Question: I've made a mistake and created my website with select dropdown lists and now on mobile every single dropdown is opened like a popup that looks like this monstrosity:

For example I have this dropdown list used to sort items with PHP function so I would like to convert it into regular dropdown list (ul li), but I I'm not sure how to push same PHP functions for sorting.
If I create UL with links, do I put PHP function into href or I leave it as attribute?
Or alternatively can I somehow stop mobile devices from opening as those ugly popups?
This is my dropdown select list made for sorting:
'''
<select name="sort-me" id="sort-me" >
<option value="">Sort by</option>
<option value="0" <?=$sort=='0' ? 'selected' : ''?> sort="sort-price-up">
Sort by price (ascending)
</option>
<option value="1" <?=$sort=='1' ? 'selected' : ''?> sort="sort-price-down">
Sort by price (descending)
</option>
</select>
'''
I have tried converting it like this, but this won't work:
'''
<div class="dropdown-wrap">
<button id="sort-me" name="sort-me" class="btn btn-secondary dropdown-toggle" type="button" data-bs-toggle="dropdown" aria-haspopup="true" aria-expanded="false">
Sort by
</button>
<div class="dropdown-menu" aria-labelledby="dropdownMenuButton">
<a class="dropdown-item" value="0" <?=$sort=='0' ? 'selected' : ''?> sort="sort-price-up">Sort by price (ascending)</a>
<a class="dropdown-item" value="1" <?=$sort=='1' ? 'selected' : ''?> sort="sort-price-down">Sort by price (descending)</a>
</div>
</div>
'''
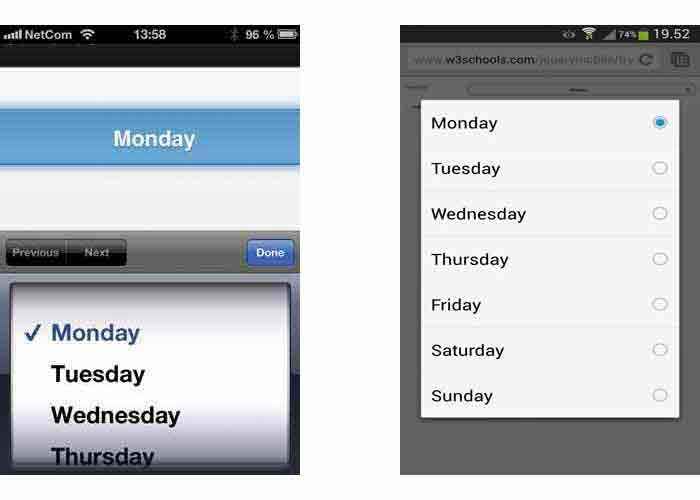
Answer: I hope you understand what you mean correctly:
<URL>
'''
<div class="dropdown-wrap">
<button id="sort-me" name="sort-me" class="btn btn-secondary dropdown-toggle" type="button" data-bs-toggle="dropdown" aria-haspopup="true" aria-expanded="false">
Sort by
</button>
<div class="dropdown-menu" aria-labelledby="dropdownMenuButton">
<a class="dropdown-item <?= $sort == '0' ? 'bi-check-lg' : '' ?>" value="0" sort="sort-price-up">Sort by price (ascending)</a>
<a class="dropdown-item <?= $sort == '0' ? 'bi-check-lg' : '' ?>" value="1" sort="sort-price-down">Sort by price (descending)</a>
</div>
</div>
'''
You can use bootstrap icon and the rest is up to you where and how to use it.